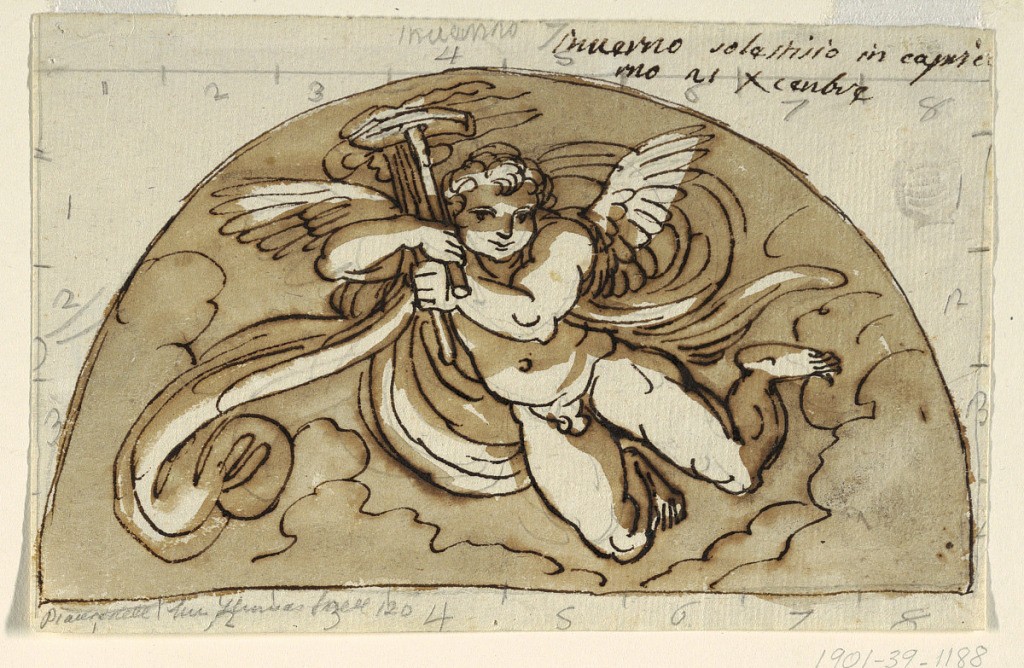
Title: Winter, Lunette for Ceiling of Sala Ottagonale, Palazzo Milzetti, Faenza
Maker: Felice Giani, Italian, 1758–1823
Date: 1804–05
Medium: Pen and brown ink, brush and light brown wash over graphite on white laid paper
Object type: Drawing
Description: Winged putto bending and holding hammer and torch in demi lune.